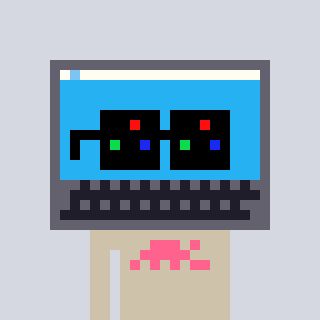
a pixel art character with square black sunglasses, a laptop-shaped head and a bege-colored body on a cool background